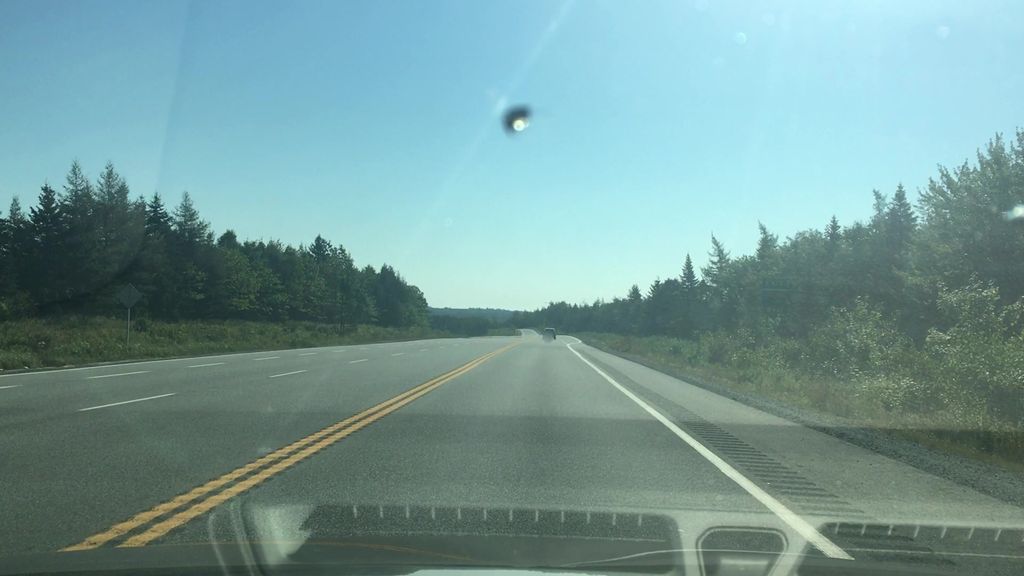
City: halifax